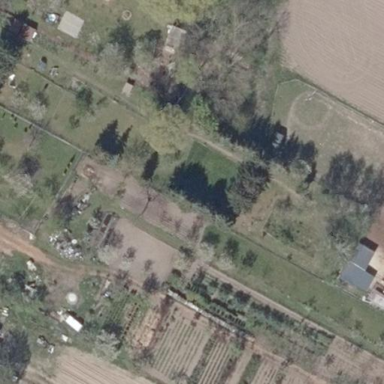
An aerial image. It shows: Farmyard area.